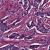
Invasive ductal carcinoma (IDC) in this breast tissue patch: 1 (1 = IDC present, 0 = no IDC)